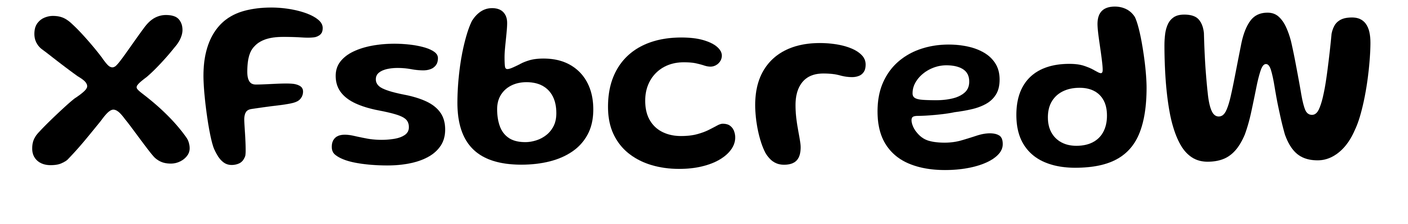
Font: Gluten_Medium